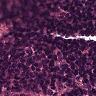
Metastatic tissue present: yes